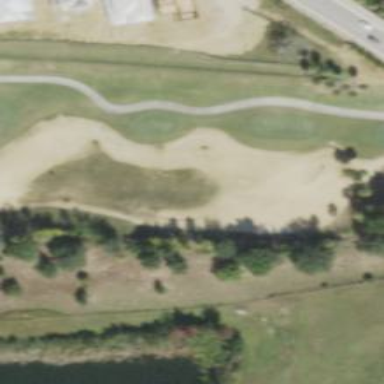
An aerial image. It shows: Golf bunker filled with sandy terrain.